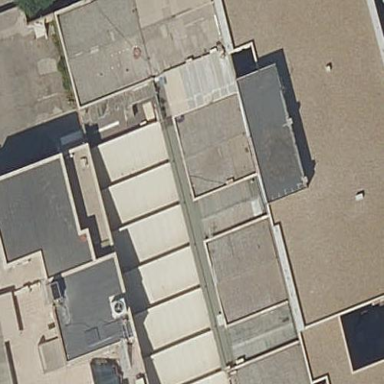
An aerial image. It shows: Industrial building.